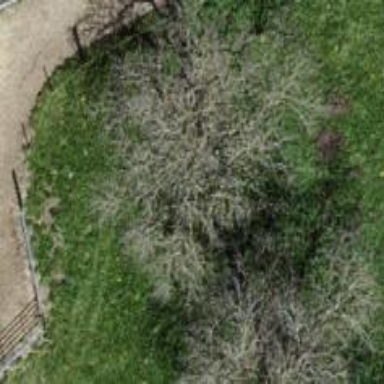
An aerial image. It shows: Beautiful tree in nature.